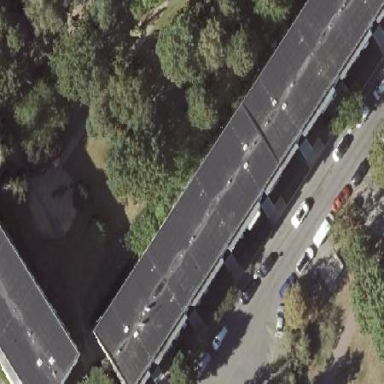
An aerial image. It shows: Apartment building with flat roof.